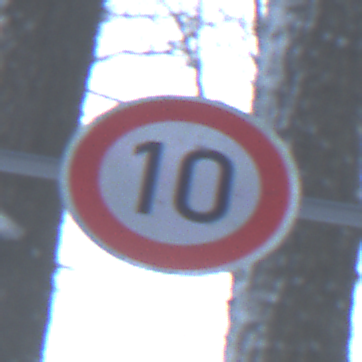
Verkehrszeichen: Geschwindigkeit10
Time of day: MorningAfternoon
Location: Outdoor (Nature)
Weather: Clear
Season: Winter
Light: Natural